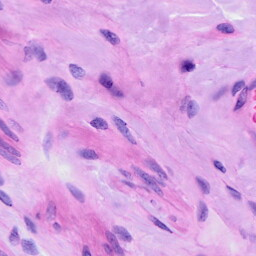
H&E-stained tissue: Ovarian